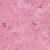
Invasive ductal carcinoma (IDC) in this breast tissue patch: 0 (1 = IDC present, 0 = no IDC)